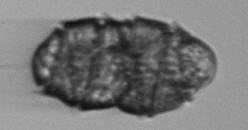
Label: Margalefidinium